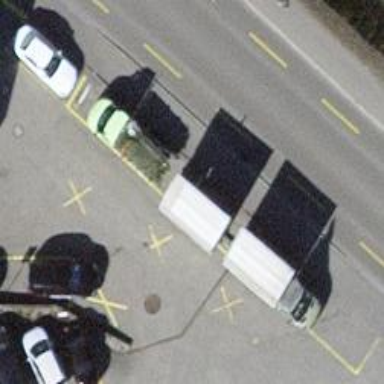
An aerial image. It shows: Parking area with surface.